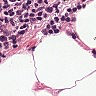
Metastatic tissue present: no